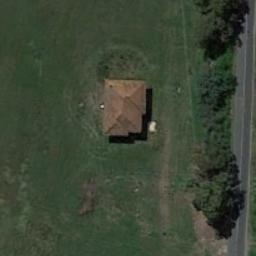
Label: residential